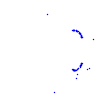
Particle: proton